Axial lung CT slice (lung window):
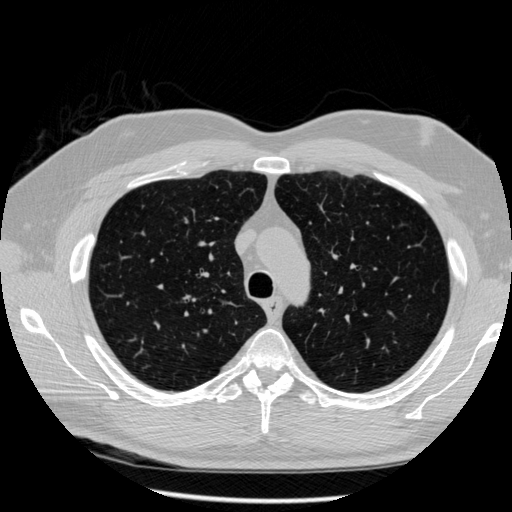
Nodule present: no